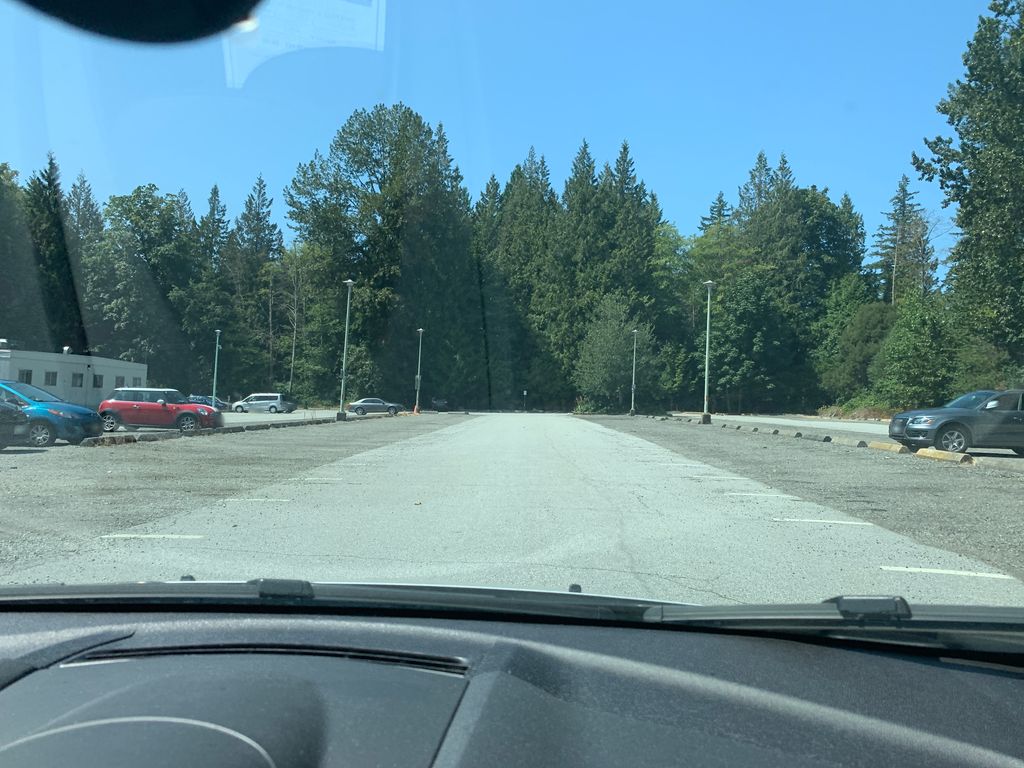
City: vancouver